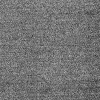
Atmospheric dust classification: dusty